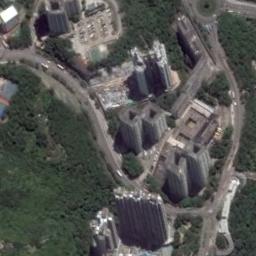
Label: commercial_area